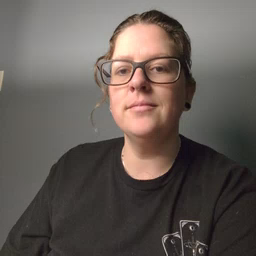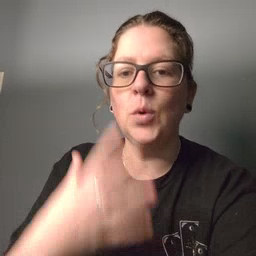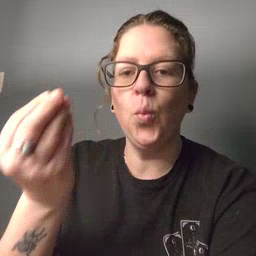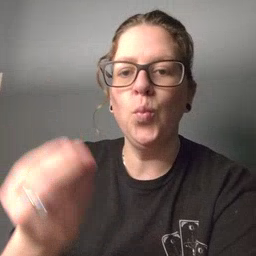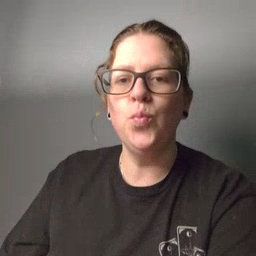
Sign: go